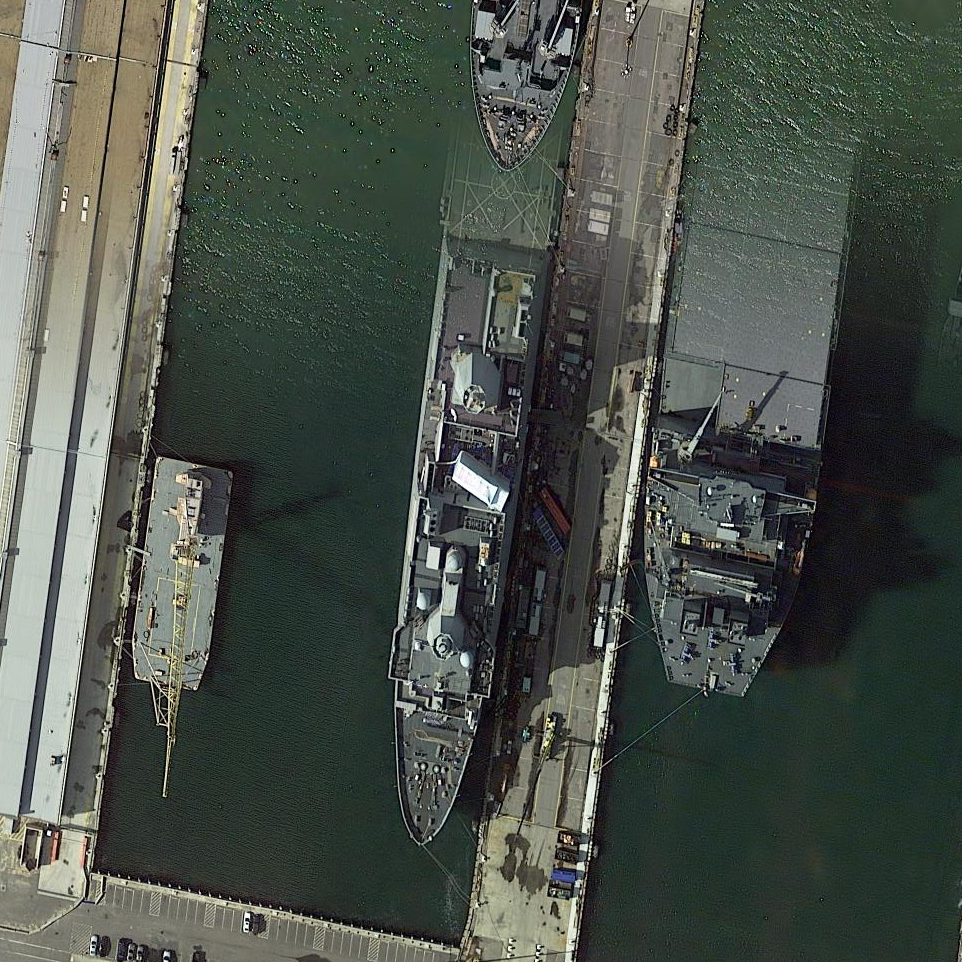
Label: combat